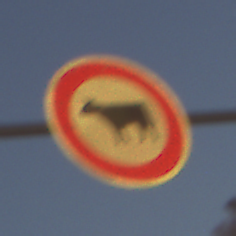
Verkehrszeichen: VerbotViehtrieb
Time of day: SunriseSunset
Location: Outdoor (RoadRail)
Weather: PartlyCloudy
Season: NotSpecified
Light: Natural